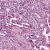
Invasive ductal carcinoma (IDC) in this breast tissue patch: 1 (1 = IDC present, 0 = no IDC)